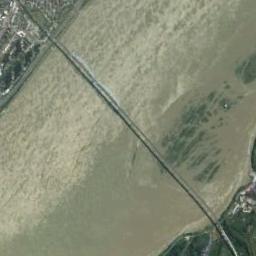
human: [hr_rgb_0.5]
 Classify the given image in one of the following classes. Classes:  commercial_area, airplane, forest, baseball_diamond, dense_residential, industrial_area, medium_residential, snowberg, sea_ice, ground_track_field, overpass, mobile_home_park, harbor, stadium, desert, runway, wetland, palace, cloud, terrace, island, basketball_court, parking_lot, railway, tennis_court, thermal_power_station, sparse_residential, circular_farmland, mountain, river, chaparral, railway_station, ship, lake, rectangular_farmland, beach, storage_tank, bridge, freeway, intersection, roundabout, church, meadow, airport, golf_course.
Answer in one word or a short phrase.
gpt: bridge